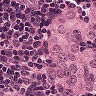
Metastatic tissue present: yes